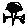
Label: tree